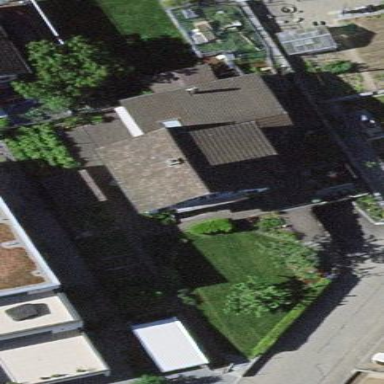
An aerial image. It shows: Detached building.